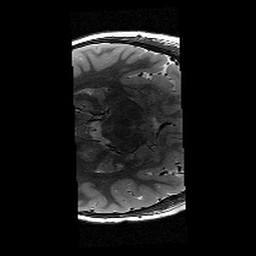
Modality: T2w
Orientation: axial
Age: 11
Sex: male
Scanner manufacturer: siemens
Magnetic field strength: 3 T
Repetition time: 9.23 s
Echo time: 0.067 s